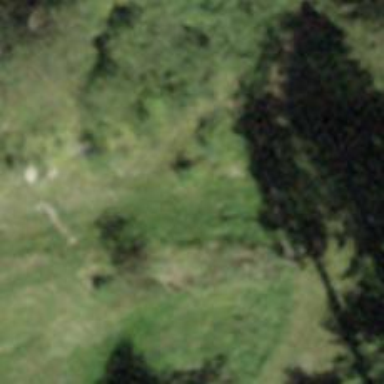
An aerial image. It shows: Path covered in grass.